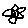
Label: flower